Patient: sex M, age 76
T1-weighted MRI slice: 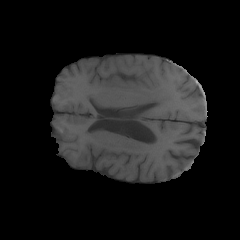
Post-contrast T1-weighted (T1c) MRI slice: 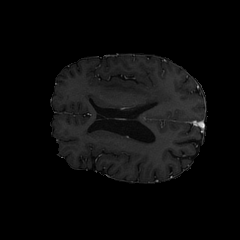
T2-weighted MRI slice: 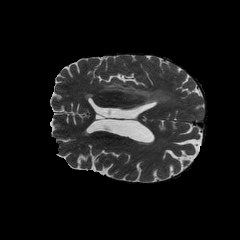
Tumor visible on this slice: yes
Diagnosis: Glioblastoma, IDH-wildtype
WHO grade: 4